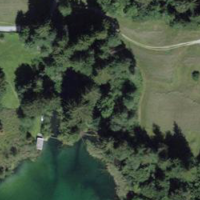
EUNIS habitat code: 24
Species observed at this site:
Gonepteryx rhamni
Lysimachia vulgaris
Aruncus dioicus